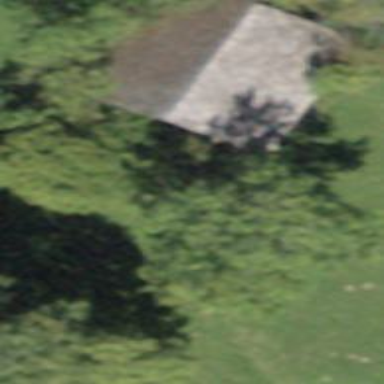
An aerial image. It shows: Rural barn.